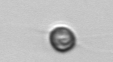
Label: Acanthoica_quattrospina